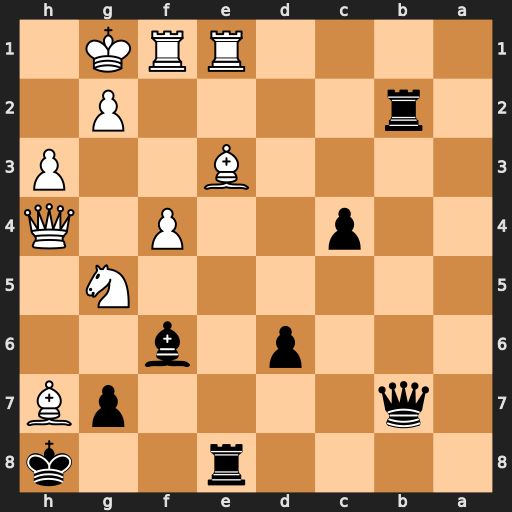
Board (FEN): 4r2k/1q4pB/3p1b2/6N1/2p2P1Q/4B2P/1r4P1/4RRK1
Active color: b
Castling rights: -
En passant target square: -
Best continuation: Qxg2#